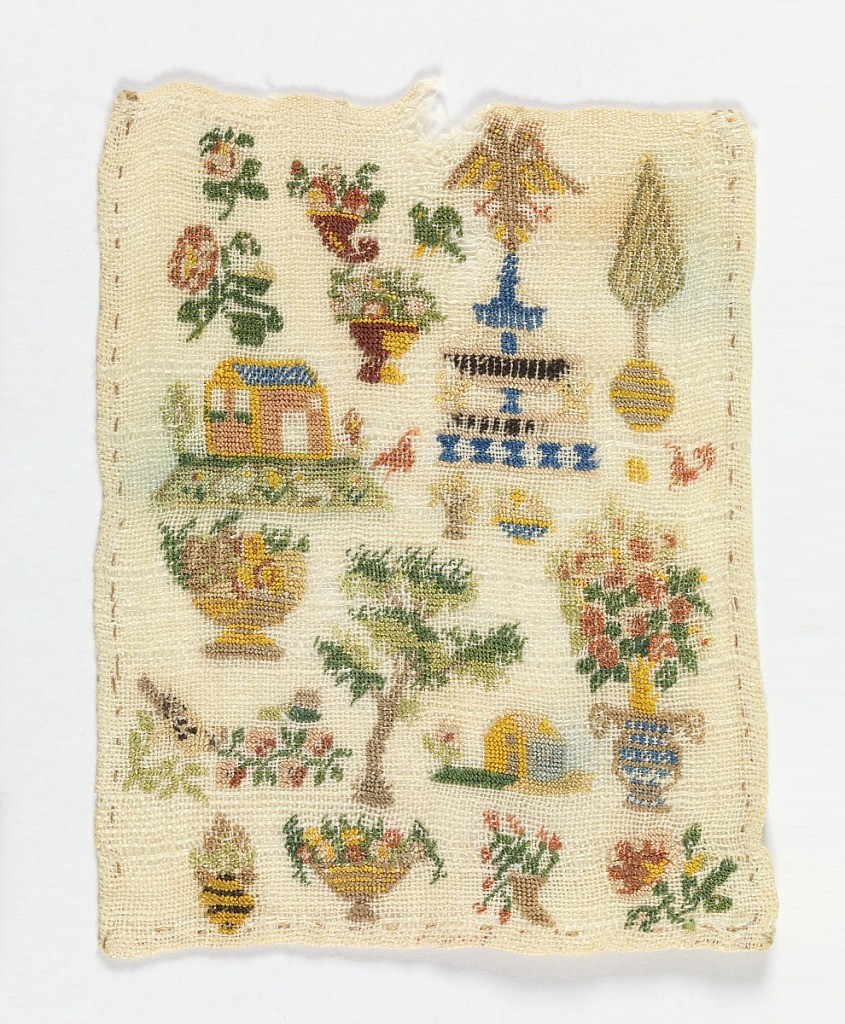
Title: Sampler
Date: early 19th century
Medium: silk on linen Technique: embroidered in tent, satin and half cross stitches on plain weave foundation
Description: Small sampler with assorted motifs.